Aerial crown-view tile of a tropical tree (Barro Colorado Island, Panama), acquired 20240813:
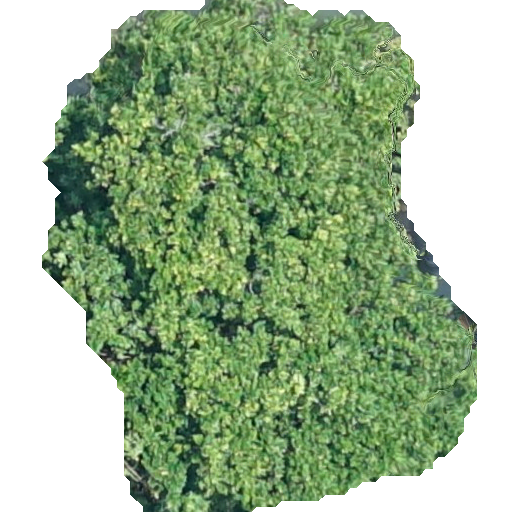
Species: Anacardium excelsum
GBIF accepted scientific name: Anacardium excelsum
Crown area: 256.756 m²